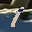
Label: 1